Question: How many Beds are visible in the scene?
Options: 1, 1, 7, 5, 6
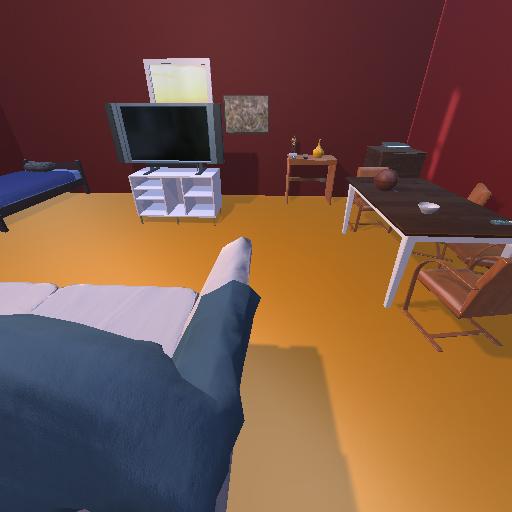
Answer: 1